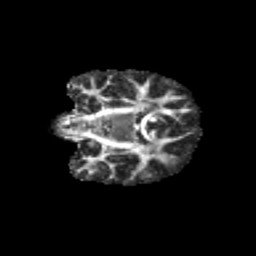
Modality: FA
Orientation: coronal
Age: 12
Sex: female
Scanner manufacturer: siemens
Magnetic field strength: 3 T
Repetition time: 3.8 s
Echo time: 0.07 s